Question: I have done a stereo calibration and I got the validPixROI1 and 2 (green border). Now I want to use StereoSGBM but the rois from calibration (from stereoRectify) are not the same size. Anyone know how to solve this?
Actually I do somethine linke this:
'''
Rect roiLeft(...);
Rect roiRight(...);
Mat cLeft(rLeft, roiLeft);
//Mat cRight(rRight, roiRight); // not same size...
Mat cRight(cRight, roiLeft);
stereoBM(cLeft,cRight, dst);
'''
If I crop my images with that roi, will be the picture middle point be the same?
<URL> it works.

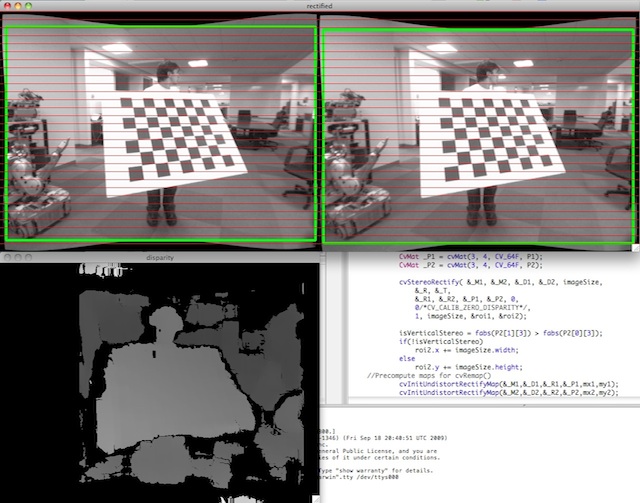
Answer: According to <URL>
> A point R at the intersection of the optical axis and the image plane. This point is referred to as the principal point or image center.
So I don't think the center will be same.
Refer to <URL> . Here in one of the examples the principal point is 302.71656,242.33386 for a 640x480 pixel camera which shows that the principal point and the image center are not the same.